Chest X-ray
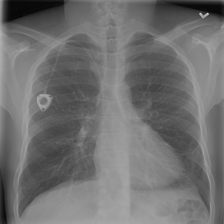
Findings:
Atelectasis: negative
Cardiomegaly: negative
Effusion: negative
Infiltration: negative
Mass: negative
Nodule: negative
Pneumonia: negative
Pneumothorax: negative
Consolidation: negative
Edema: negative
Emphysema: negative
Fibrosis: negative
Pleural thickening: negative
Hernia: negative